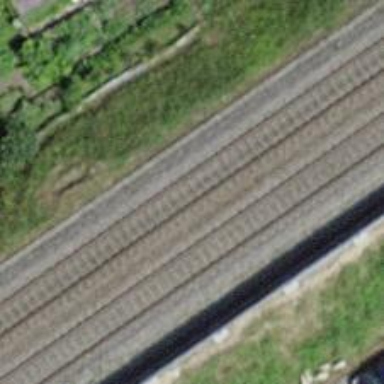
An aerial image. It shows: Railway signal.